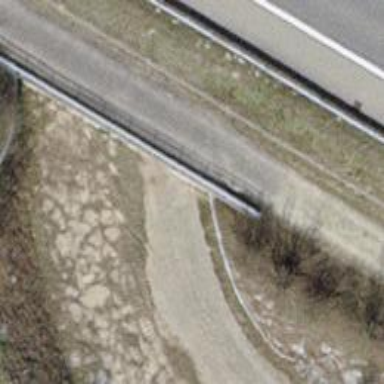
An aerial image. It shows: Asphalt track passing through tunnel with grade 1 tracktype.